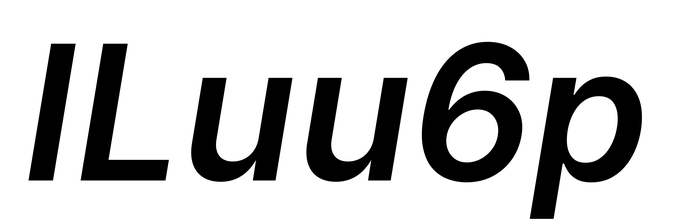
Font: Inter-Italic_SemiBold_Italic